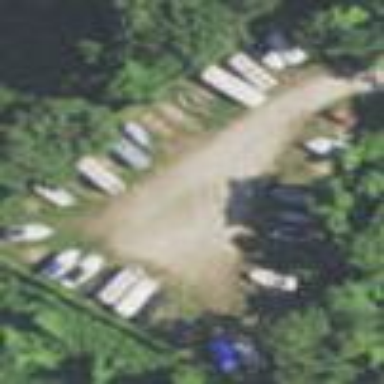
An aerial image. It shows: Boatyard located near waterway.